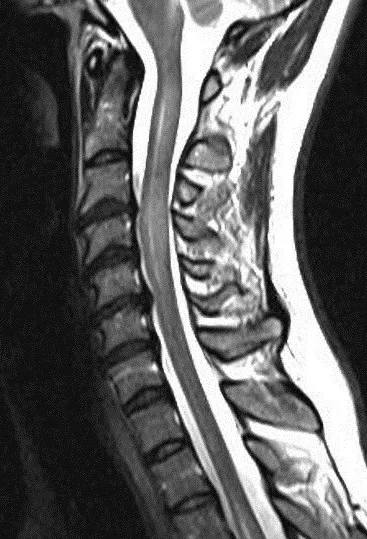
MRI spine showing hyperintensity in cervical cord C5 to C7 level (1).
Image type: radiology (mri)